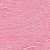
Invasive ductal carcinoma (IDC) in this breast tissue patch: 0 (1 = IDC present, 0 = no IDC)